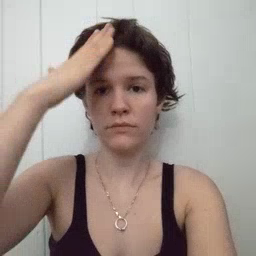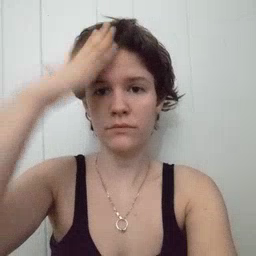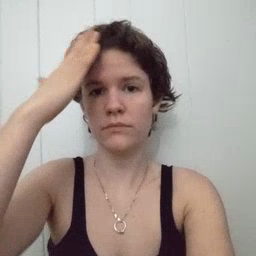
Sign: hat